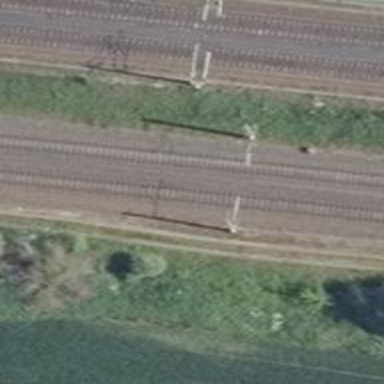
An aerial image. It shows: Milestone along the railway with catenary mast.